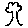
Label: tree